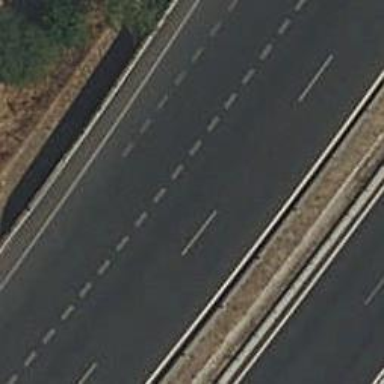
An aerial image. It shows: Motorway.